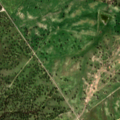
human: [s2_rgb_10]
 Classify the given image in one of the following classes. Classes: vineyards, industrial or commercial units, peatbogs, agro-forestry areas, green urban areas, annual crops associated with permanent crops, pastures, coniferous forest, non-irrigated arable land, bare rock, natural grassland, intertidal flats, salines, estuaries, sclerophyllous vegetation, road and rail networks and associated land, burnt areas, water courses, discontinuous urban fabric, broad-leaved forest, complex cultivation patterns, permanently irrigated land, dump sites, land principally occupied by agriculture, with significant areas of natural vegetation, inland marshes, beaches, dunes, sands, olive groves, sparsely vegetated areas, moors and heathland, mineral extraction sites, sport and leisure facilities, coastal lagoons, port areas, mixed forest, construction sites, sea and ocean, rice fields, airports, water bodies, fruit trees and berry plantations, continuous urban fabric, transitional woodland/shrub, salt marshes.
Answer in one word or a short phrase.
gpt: non-irrigated arable land, agro-forestry areas